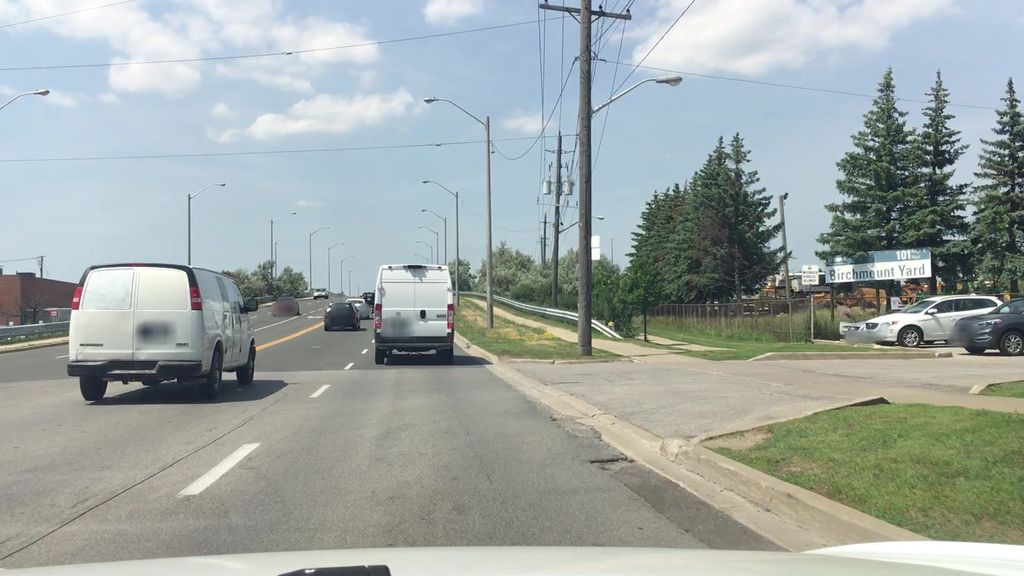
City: toronto